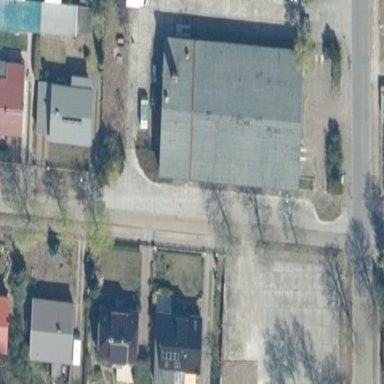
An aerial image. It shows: Industrial building with gabled roof.